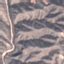
Label: HerbaceousVegetation